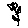
Label: flower